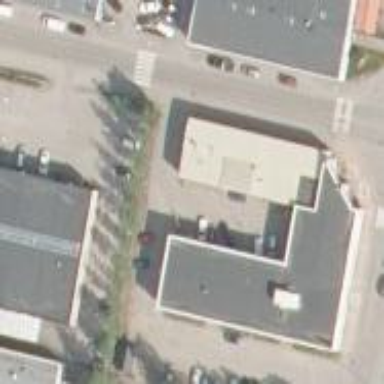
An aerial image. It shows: Industrial building with flat roof.